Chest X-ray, PA view. Patient: 35 years old, sex F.
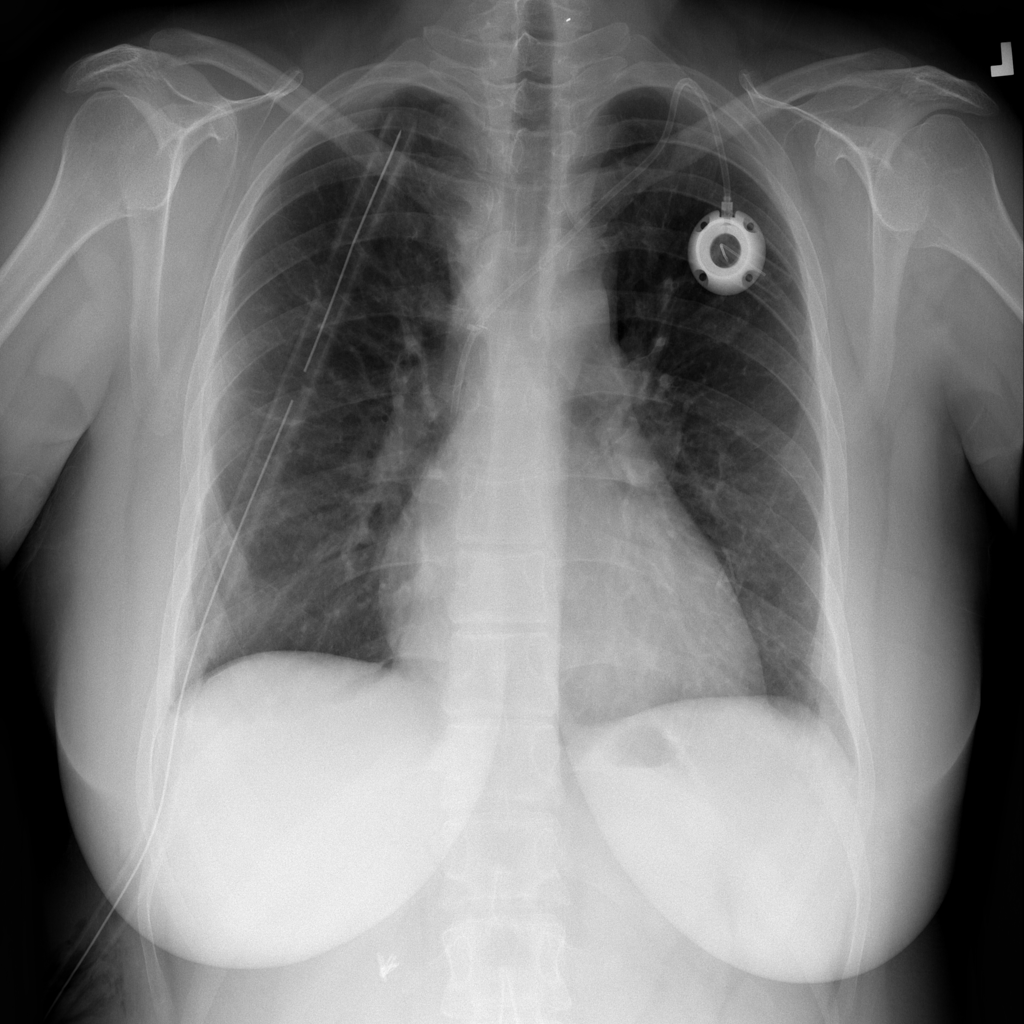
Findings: Pneumothorax